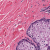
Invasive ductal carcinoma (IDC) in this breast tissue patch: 0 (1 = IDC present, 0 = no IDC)